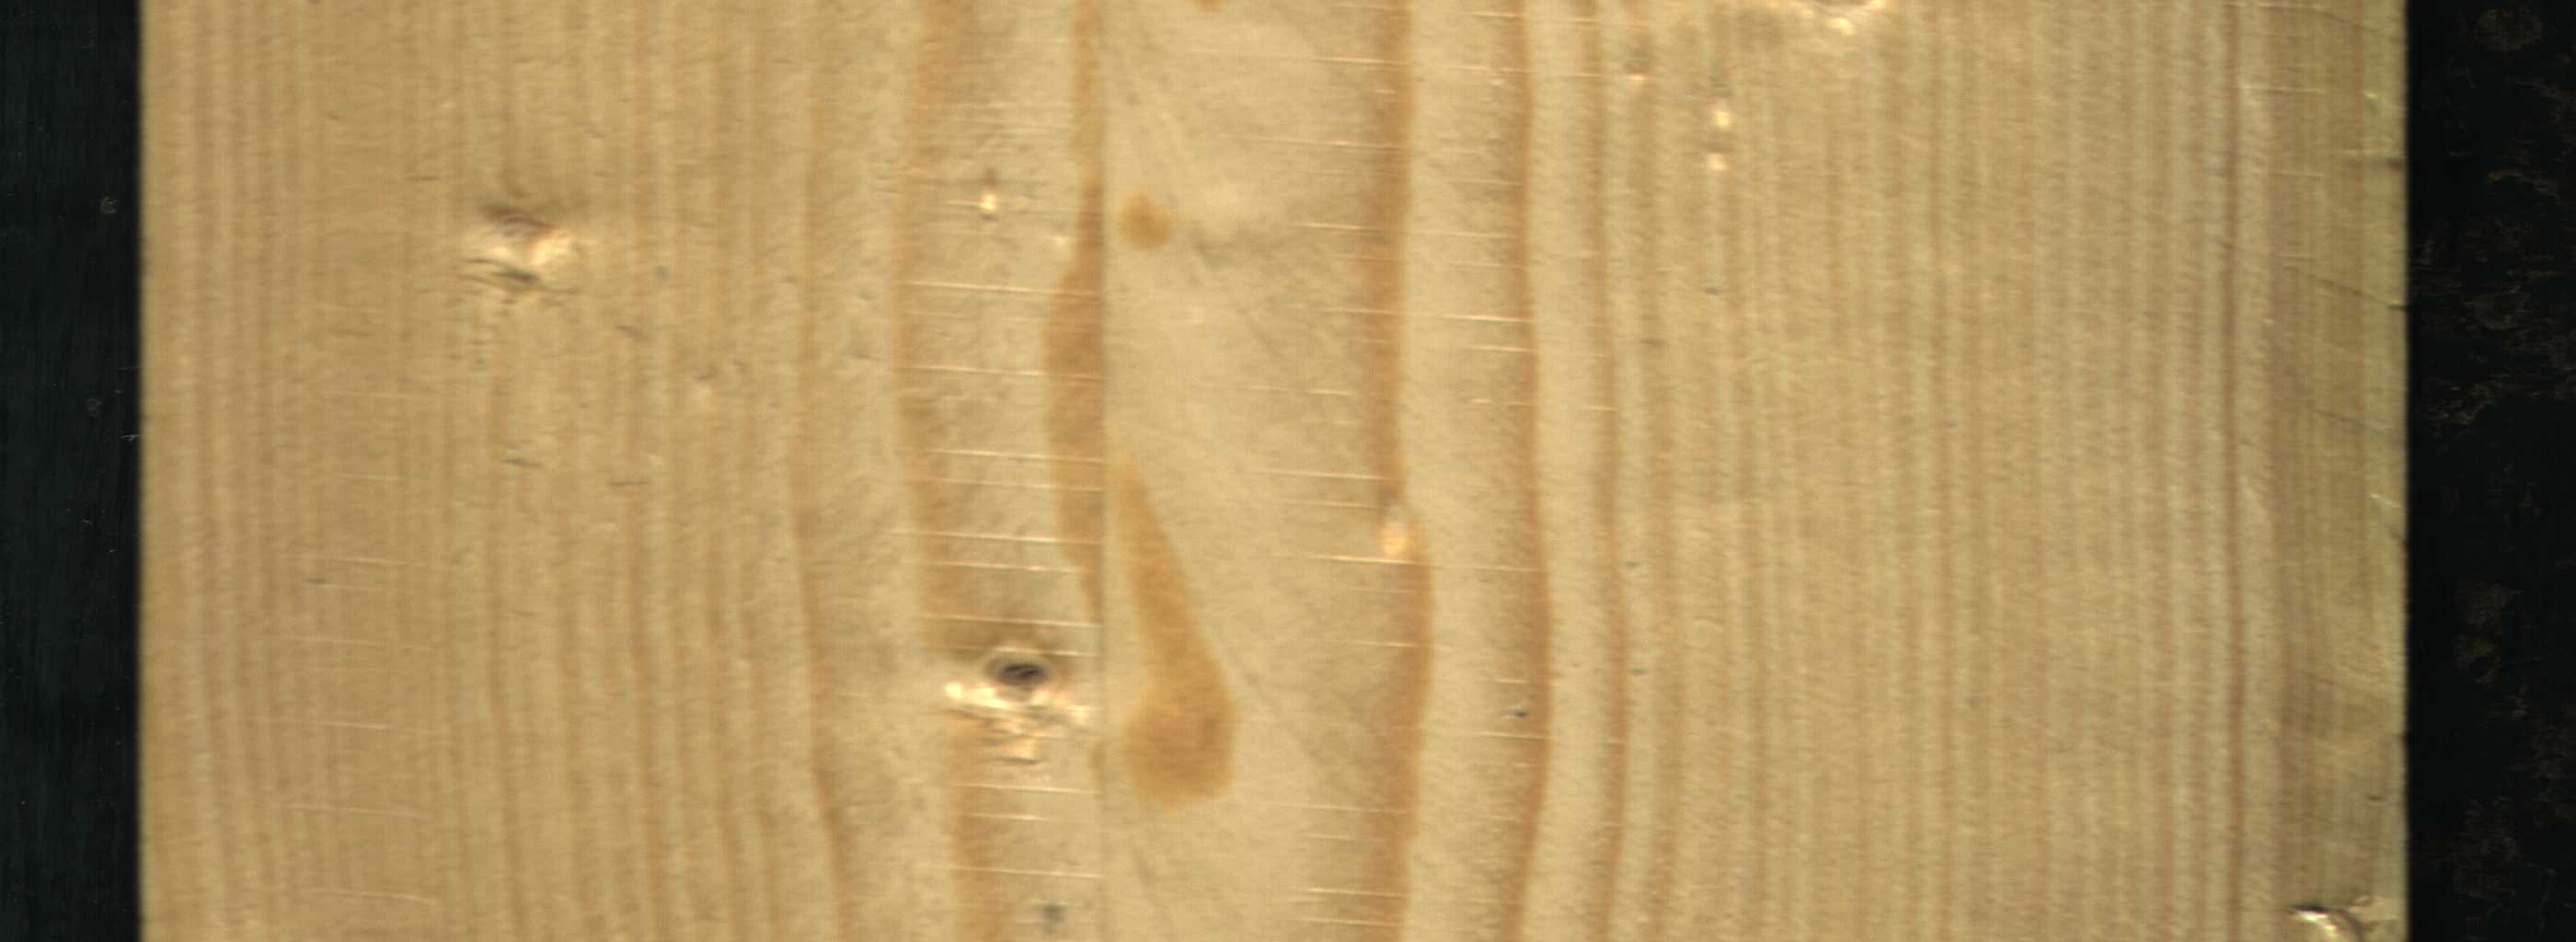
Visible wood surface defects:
Live_Knot